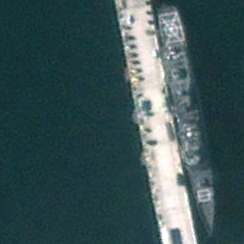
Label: cruiser